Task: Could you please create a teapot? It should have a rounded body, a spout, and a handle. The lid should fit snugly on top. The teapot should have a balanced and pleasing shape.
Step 187:
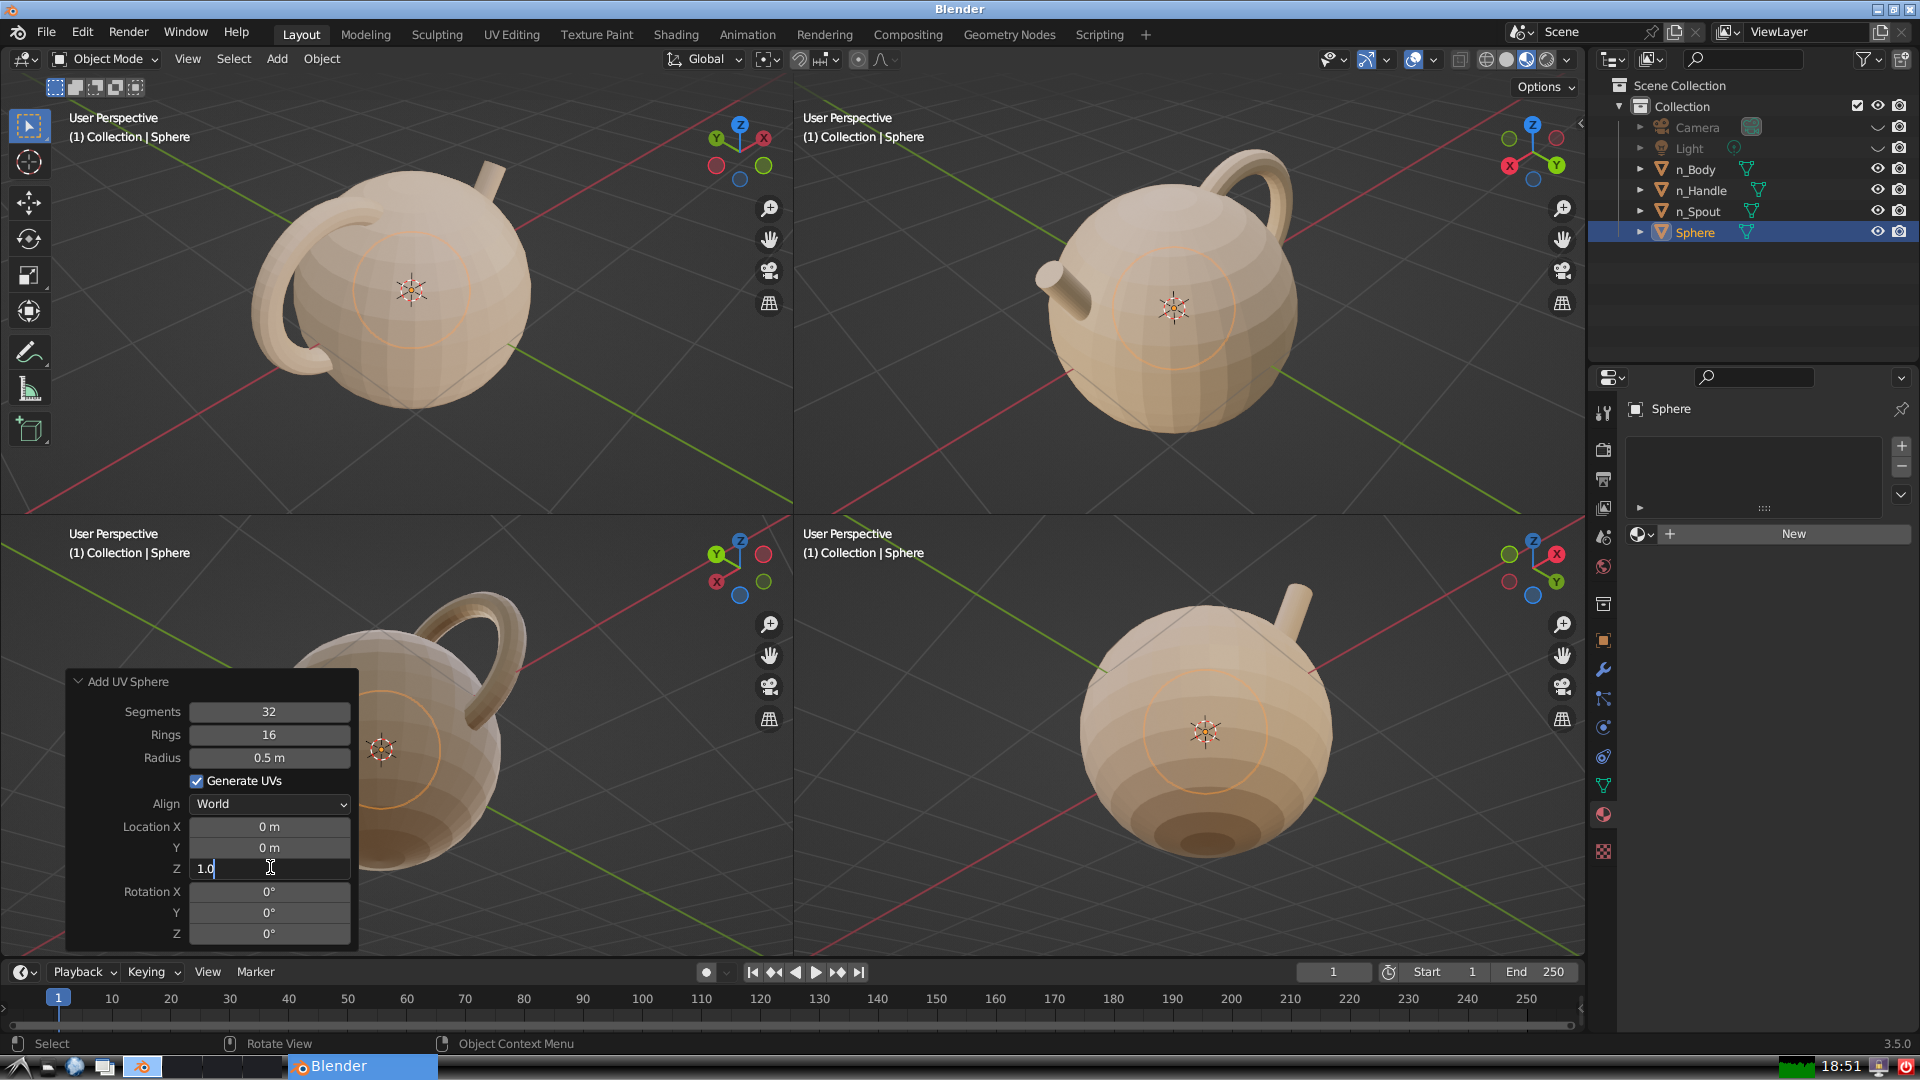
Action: {"key_press": ['Return']}